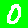
Digit: 0